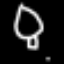
Label: leaf